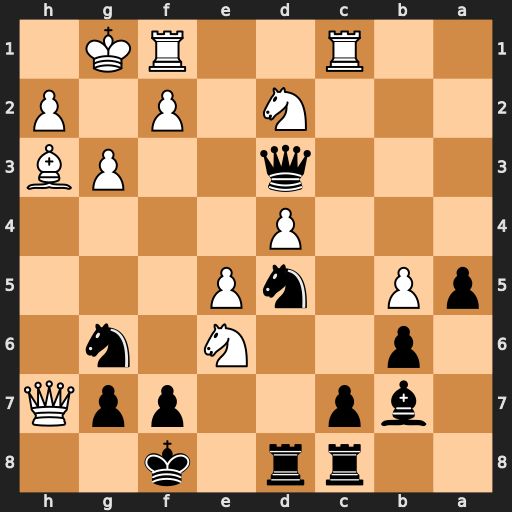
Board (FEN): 2rr1k2/1bp2ppQ/1p2N1n1/pP1nP3/3P4/3q2PB/3N1P1P/2R2RK1
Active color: b
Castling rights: -
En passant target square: -
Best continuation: fxe6 Bxe6 Nde7